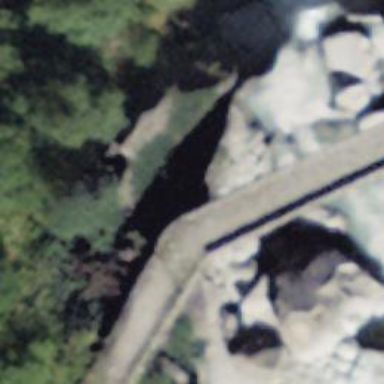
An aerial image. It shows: Historic humpback bridge with unhewn cobblestone path.